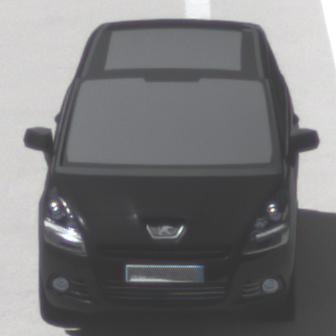
Make: Peugeot
Model: 5008 120 VTi
Detailed model: 5008 (I) Van
Model produced from: 2009/10
Model produced until: 2011/07
Doors: 5
Color: black
Road condition: dry road
Daytime: midday
Contrast: high contrast